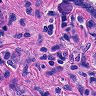
Metastatic tissue present: yes